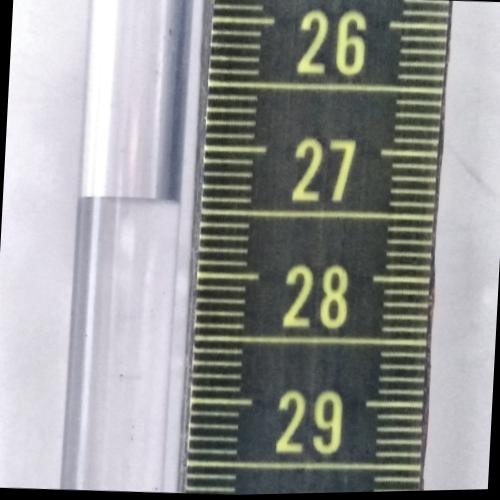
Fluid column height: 27.4 cm